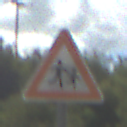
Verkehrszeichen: KinderLinks
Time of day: Midday
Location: Outdoor (Nature)
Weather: PartlyCloudy
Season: NotSpecified
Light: Natural